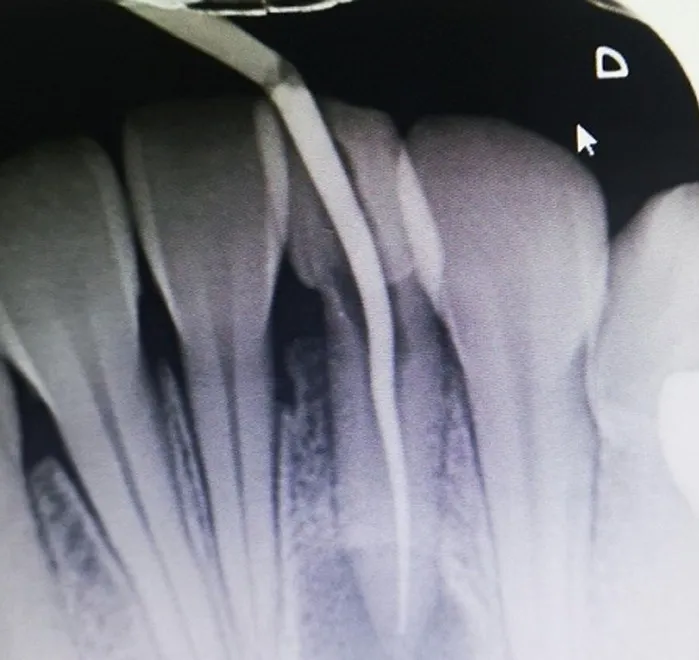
periapical radiograph showing an apical radiolucency, surrounding the apex of 31.
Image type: radiology (x_ray)